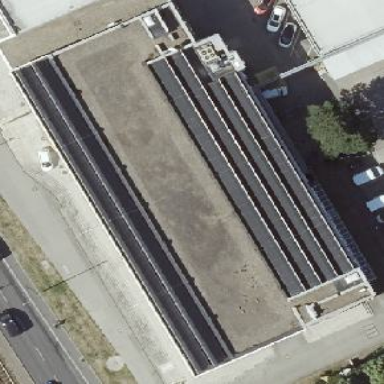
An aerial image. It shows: Flat-roofed industrial building with car shop.